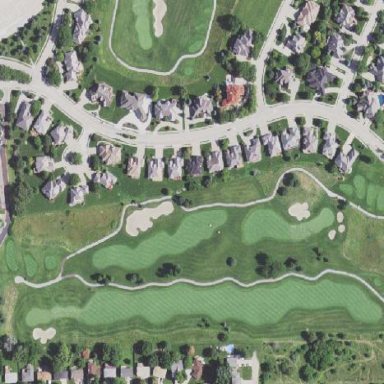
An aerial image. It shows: Rough grassy area used for golf.